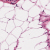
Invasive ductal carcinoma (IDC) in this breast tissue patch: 0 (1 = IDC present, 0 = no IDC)